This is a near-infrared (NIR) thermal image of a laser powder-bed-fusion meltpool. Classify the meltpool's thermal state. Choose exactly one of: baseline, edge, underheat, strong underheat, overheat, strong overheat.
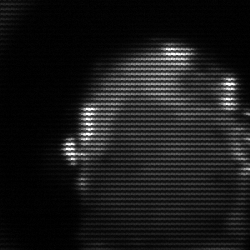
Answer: baseline